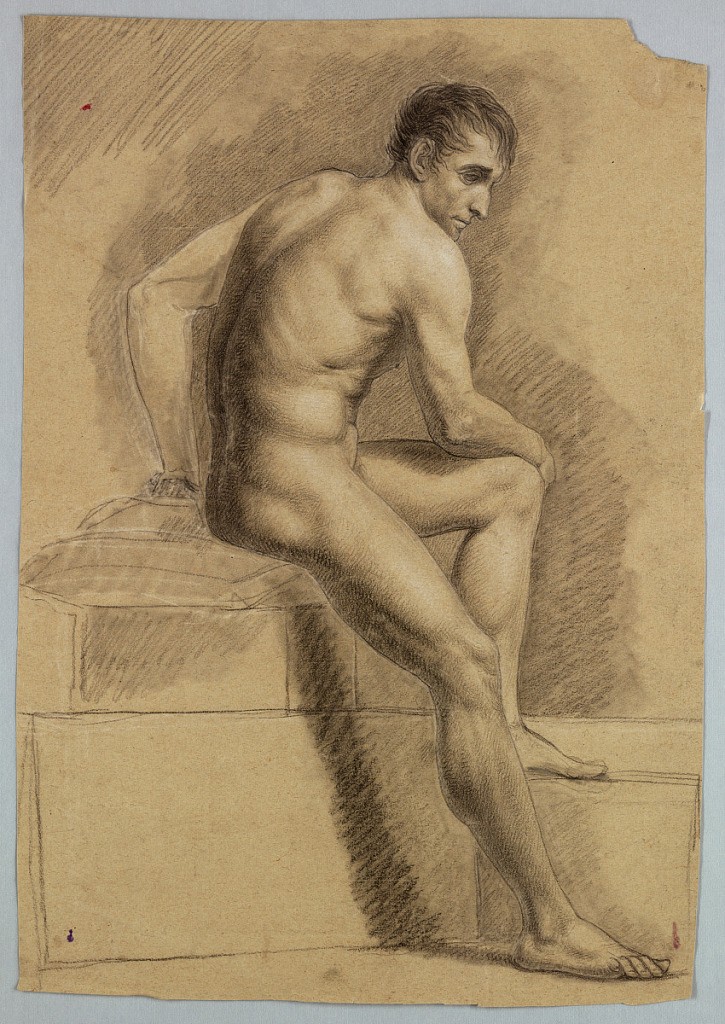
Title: Figural Study
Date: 1825–50
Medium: Black and white crayon on brown paper
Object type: Drawing
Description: The man is shown seated and turned toward right. The left foot stands higher than the right one and the right forearm leans leans upon the left thigh. The left arm is turned backward; verso: in opposite direction: three-quarter of a standing girl. The left hand lies upon the breast, the right one is lowered.